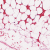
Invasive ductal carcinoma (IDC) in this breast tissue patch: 0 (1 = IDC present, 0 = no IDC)